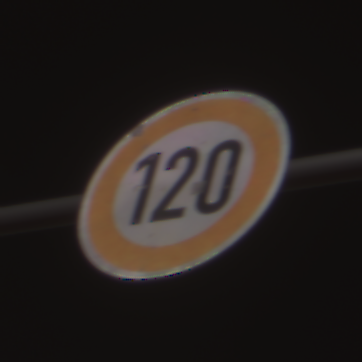
Verkehrszeichen: Geschwindigkeit120
Umgebung: Outdoor, Urban
Tageszeit: Night
Wetter: PartlyCloudy
Licht: Artificial
Jahreszeit: NotSpecified
Kontrast: HighContrast